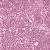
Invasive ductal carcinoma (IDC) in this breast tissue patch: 0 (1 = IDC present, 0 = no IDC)